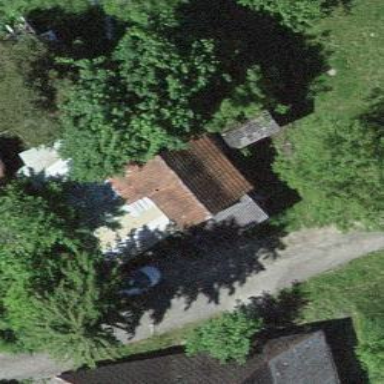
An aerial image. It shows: Rural barn.